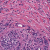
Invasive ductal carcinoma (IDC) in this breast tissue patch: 1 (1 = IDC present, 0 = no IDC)